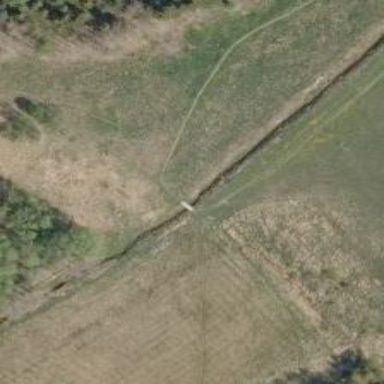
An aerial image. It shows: Path that crosses over bridge. The bridge is designed for nordic activities.